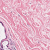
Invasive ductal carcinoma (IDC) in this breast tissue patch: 0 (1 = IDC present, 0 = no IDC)